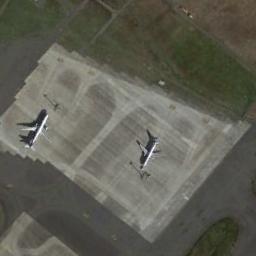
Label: airplane